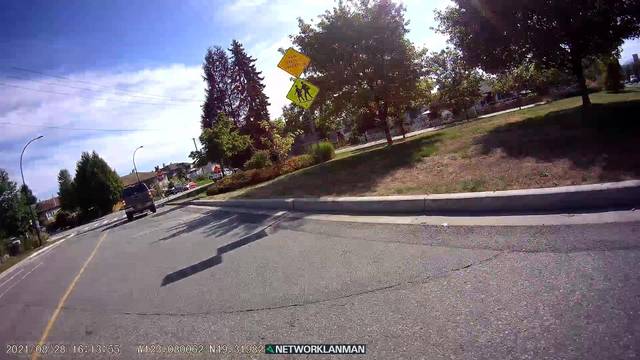
Region: Canada
Coordinates: 49.32, -123.08